Field crop: maize
Growth stage: 2
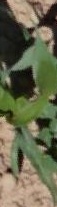
Species: maize